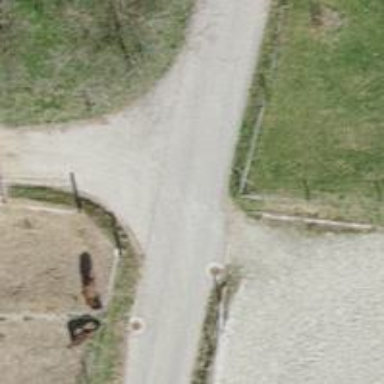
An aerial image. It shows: Gate.